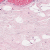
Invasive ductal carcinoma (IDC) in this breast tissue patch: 0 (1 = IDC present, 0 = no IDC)